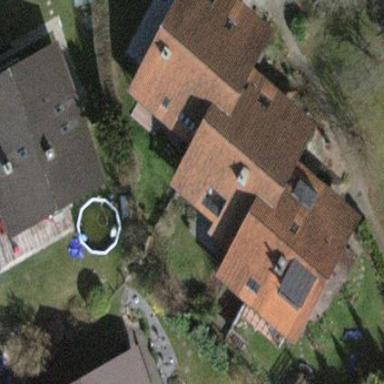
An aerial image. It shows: Simple and straightforward house.